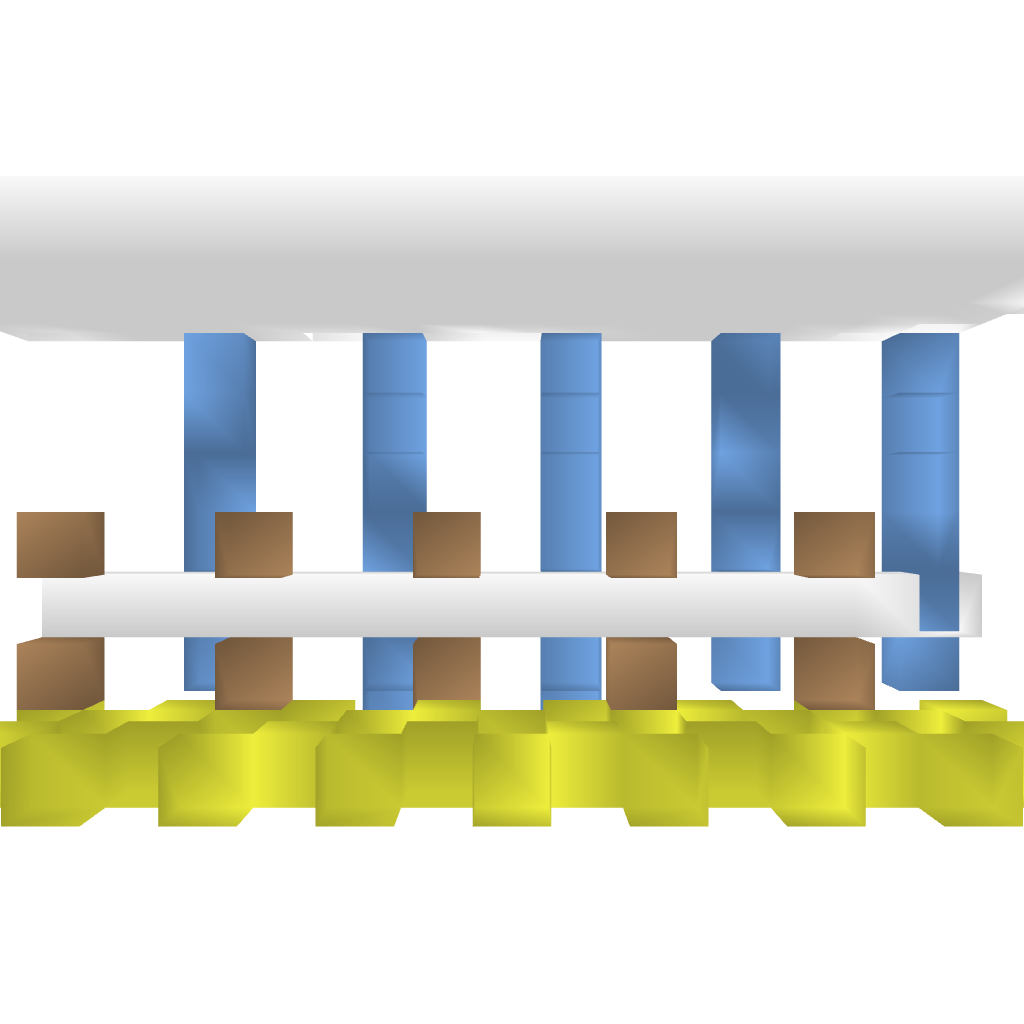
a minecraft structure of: White McDonalds bad low quality